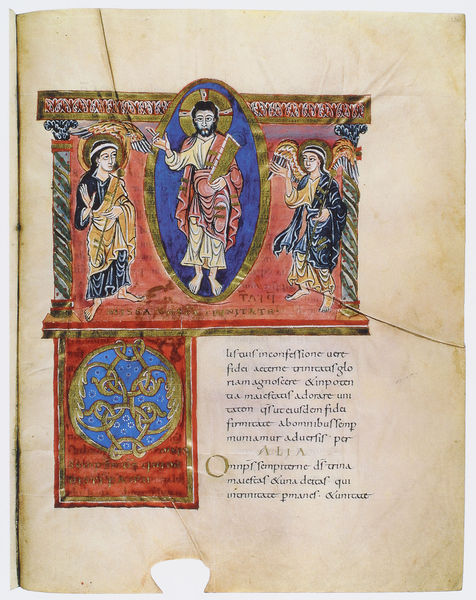
Titel: Göttinger Sakramentar
Institution: Göttingen, Staats- und Universitätsbibliothek
Schlagwörter: symbol, pergament, fresken, inkunabel, pharer, allwissende